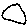
Label: circle